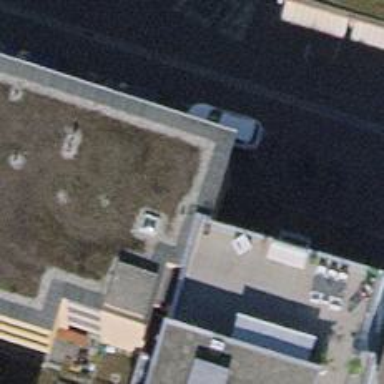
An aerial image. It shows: Post office.